Current action and preconditions to check: trajectory_clear

Your task: For each precondition in the list above, predict whether it will hold at this action.

Consider the current scene as observed from the mobile robot's camera, and analyze the predicted future states of all dynamic agents (e.g., people, animals, vehicles, or any moving entities) within the NEXT SECOND.

IMPORTANT: Only answer "very likely" if you are absolutely certain—based on strong, clear evidence—that a dynamic agent will violate the precondition in the predicted future state. Do NOT answer "very likely" for unlikely, ambiguous, or low-probability risks.

Ask yourself for each precondition: Is there a high probability, with clear and convincing evidence, that the predicted future states of any dynamic agent will interfere with the predicted future state of the currently executing action within the NEXT SECOND, causing that precondition to fail?

Assess the risk level based on these predictions. Use "likely" or "very likely" if motions create a clear risk of interference.

Use "neutral" or "improbable" if agents are nearby but their predicted paths are clearly diverging or non-conflicting.

Failure Risk Categories: "very improbable", "improbable", "neutral", "likely", "very likely"

Answer Format: Output ONLY the probability_of_failure value from these categories: "very improbable", "improbable", "neutral", "likely", "very likely"

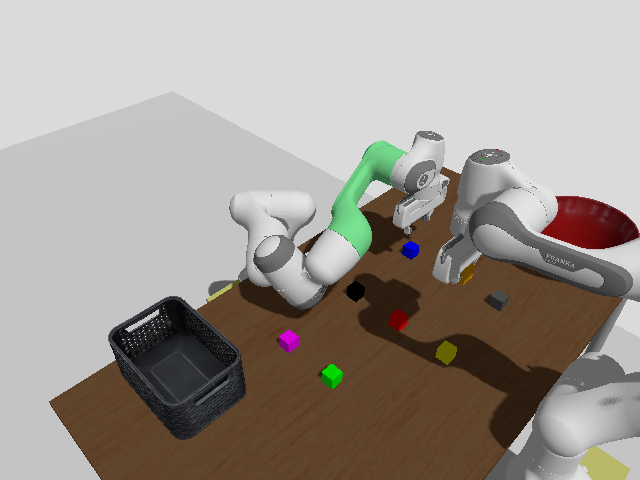

Answer: very improbable